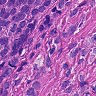
Metastatic tissue present: yes